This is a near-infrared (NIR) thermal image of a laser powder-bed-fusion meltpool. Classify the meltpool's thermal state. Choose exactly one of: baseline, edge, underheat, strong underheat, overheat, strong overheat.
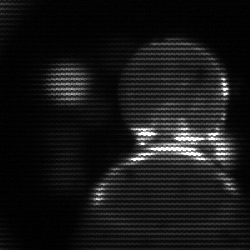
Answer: edge